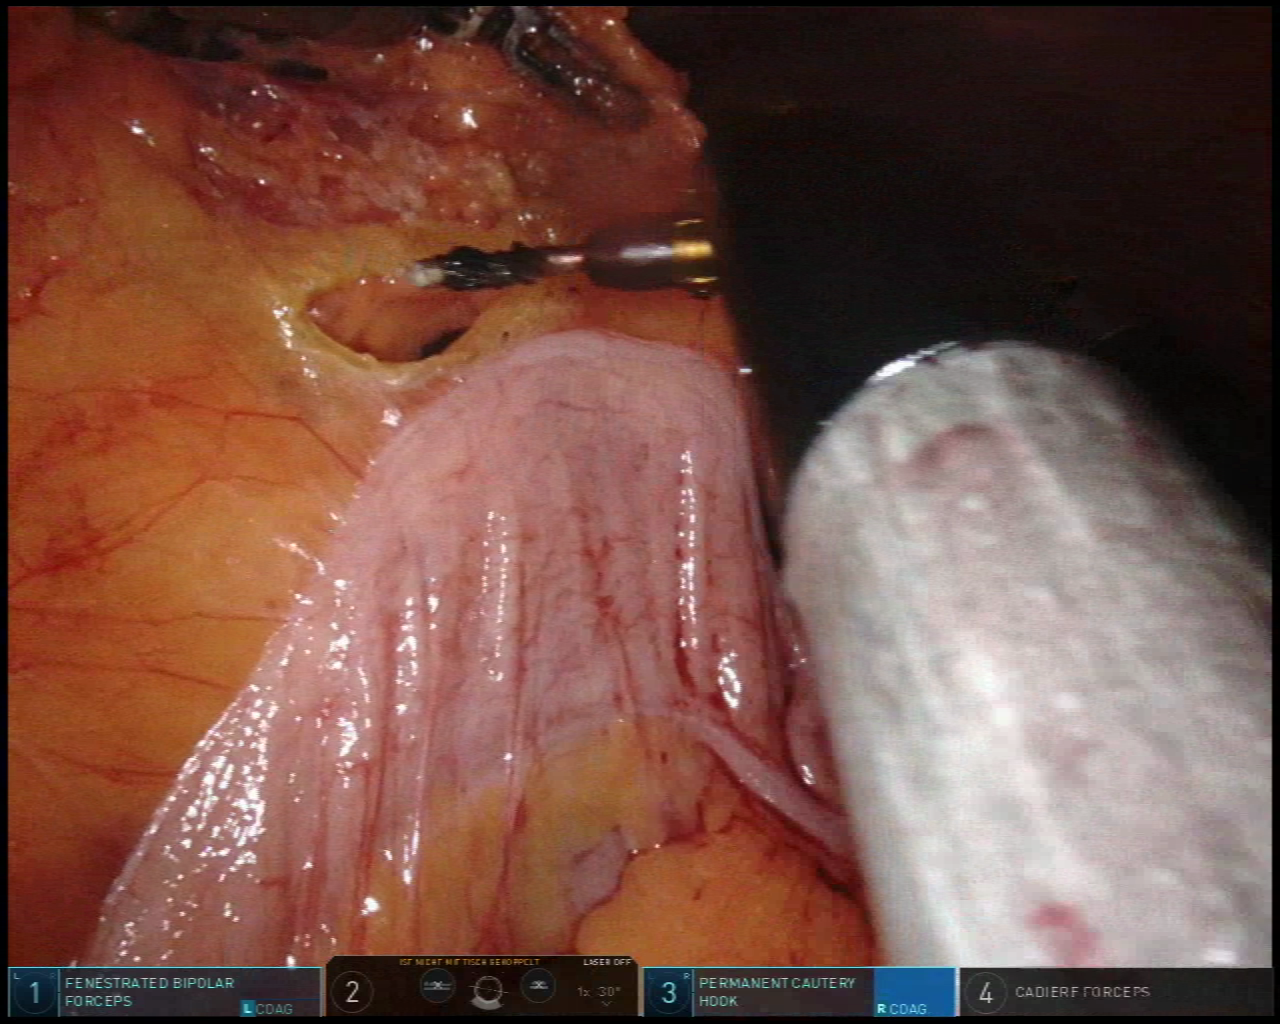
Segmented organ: colon
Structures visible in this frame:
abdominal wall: no
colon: yes
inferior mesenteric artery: no
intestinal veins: no
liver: no
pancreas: no
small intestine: no
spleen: no
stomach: no
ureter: no
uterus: no
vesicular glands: no